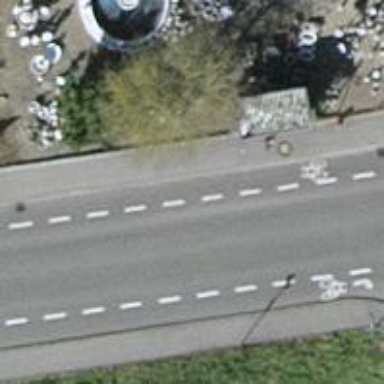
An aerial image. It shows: Secondary road with asphalt surface and sidewalks on both sides. There is lane for cyclists on both sides of the road.